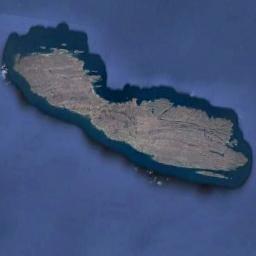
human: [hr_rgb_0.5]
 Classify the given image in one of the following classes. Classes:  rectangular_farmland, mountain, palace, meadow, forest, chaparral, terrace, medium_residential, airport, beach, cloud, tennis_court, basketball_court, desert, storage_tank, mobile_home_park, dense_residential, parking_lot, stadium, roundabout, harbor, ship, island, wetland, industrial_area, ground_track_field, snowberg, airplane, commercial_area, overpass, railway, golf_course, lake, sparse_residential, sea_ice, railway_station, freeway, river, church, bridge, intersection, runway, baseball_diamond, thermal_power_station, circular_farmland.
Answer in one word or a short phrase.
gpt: island